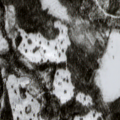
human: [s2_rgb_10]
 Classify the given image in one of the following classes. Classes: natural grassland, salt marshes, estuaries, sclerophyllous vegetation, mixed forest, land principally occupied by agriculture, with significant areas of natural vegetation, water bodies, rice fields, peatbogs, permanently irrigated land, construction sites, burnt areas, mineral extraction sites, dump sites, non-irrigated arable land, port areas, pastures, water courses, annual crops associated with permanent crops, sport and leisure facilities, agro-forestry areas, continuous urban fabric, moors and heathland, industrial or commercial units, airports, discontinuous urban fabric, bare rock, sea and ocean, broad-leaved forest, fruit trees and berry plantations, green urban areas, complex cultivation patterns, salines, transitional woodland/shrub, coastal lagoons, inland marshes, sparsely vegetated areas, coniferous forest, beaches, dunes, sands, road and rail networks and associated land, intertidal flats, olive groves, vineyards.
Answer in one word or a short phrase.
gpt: coniferous forest, mixed forest, transitional woodland/shrub